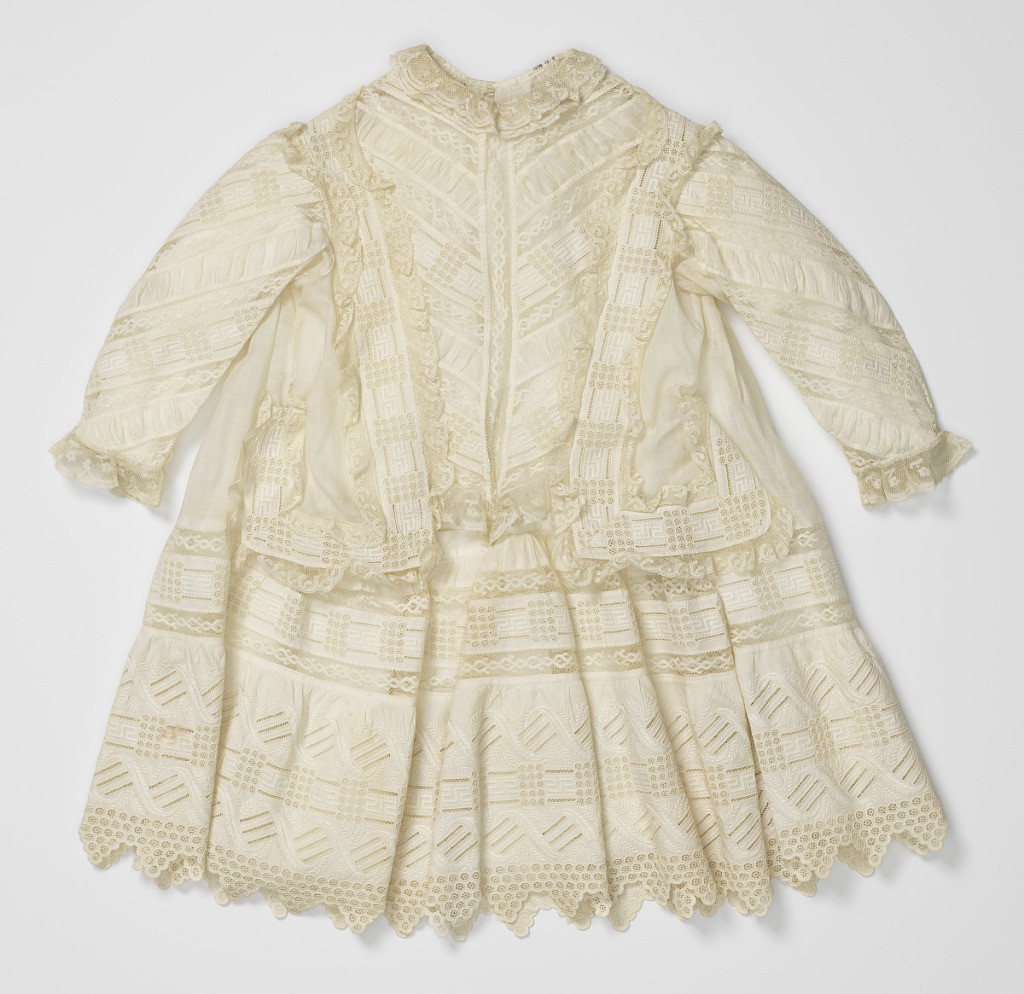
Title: Child's dress
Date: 1880
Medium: cotton Technique: embroidered; handmade and machine-made lace
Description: Child's dress of white cotton. Front of bodice, sleeves and skirt of alternate bands of eyelet embroidery, gathered muslin, and handmade Valenciennes lace. Deep flounce of eyelet embroidery at bottom of skirt. Machine-made lace at neck, on cuffs, and down front. Front of waist open for insertion of sash.